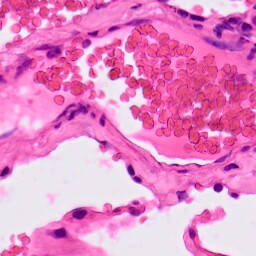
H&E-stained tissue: Lung